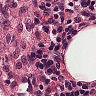
Metastatic tissue present: no